Aerial crown-view tile of a tropical tree (Barro Colorado Island, Panama), acquired 20240813:
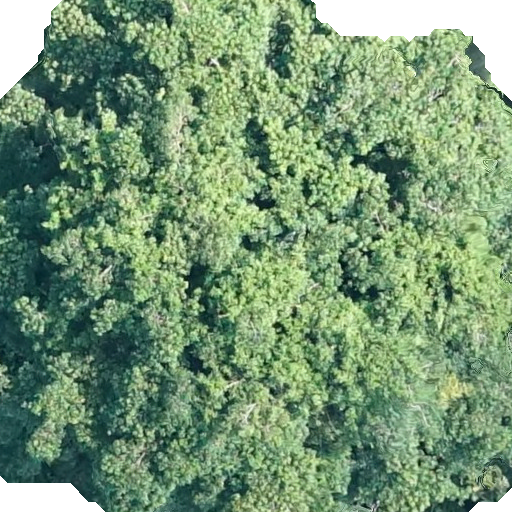
Species: Hura crepitans
GBIF accepted scientific name: Hura crepitans
Crown area: 464.433 m²